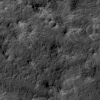
Atmospheric dust classification: not_dusty